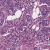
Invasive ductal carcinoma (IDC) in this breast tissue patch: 1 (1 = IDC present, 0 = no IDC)